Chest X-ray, AP view. Patient: 31 years old, sex M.
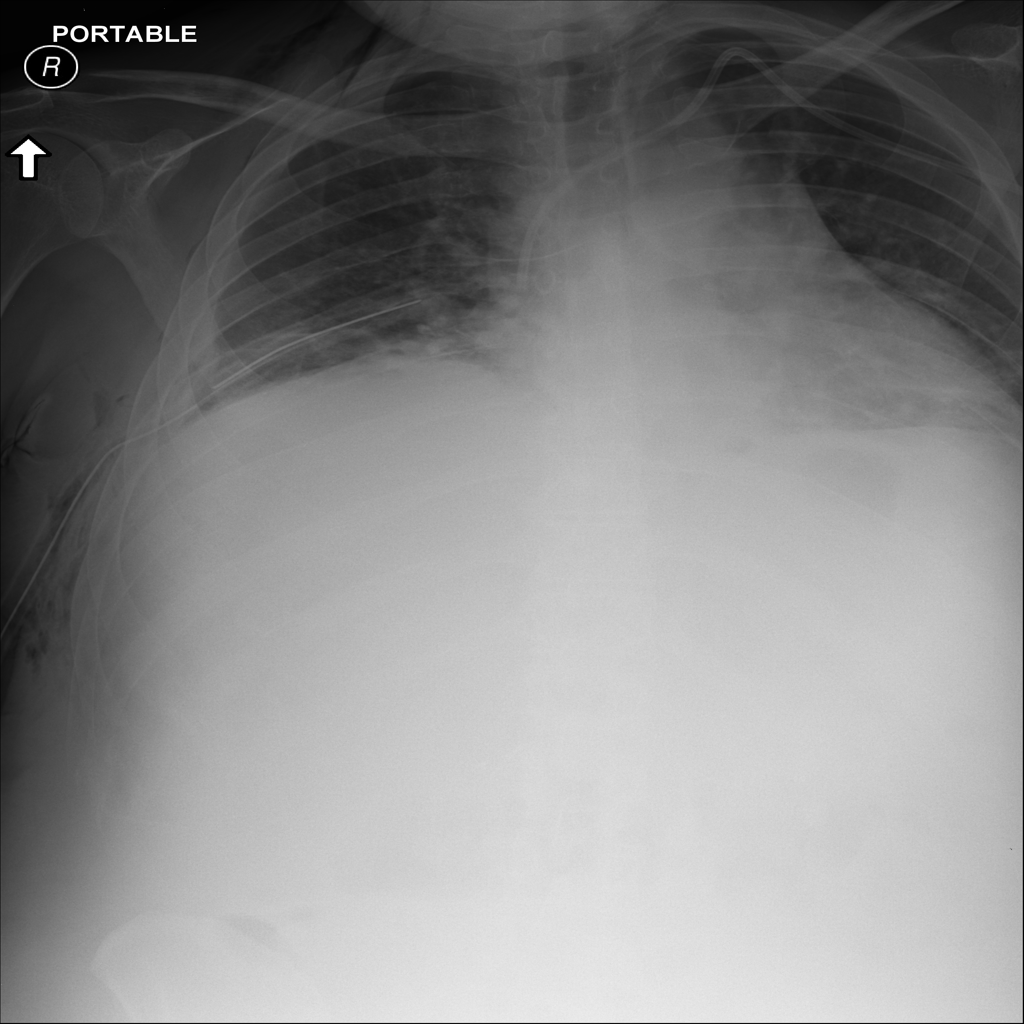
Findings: Atelectasis, Effusion, Emphysema